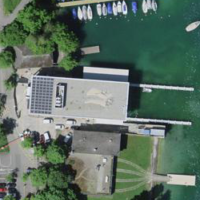
EUNIS habitat code: 55
Species observed at this site:
Tussilago farfara